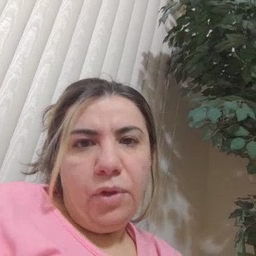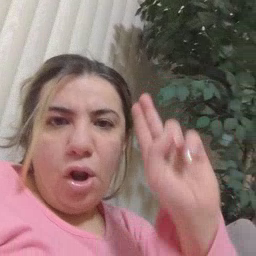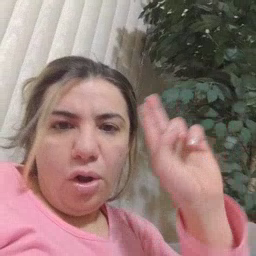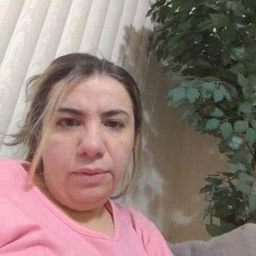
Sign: uncle